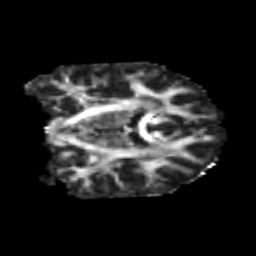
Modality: FA
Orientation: coronal
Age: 23
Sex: male
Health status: healthy